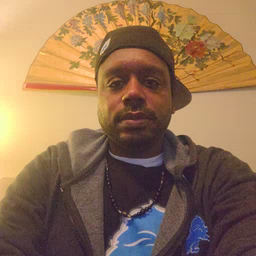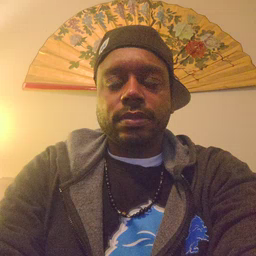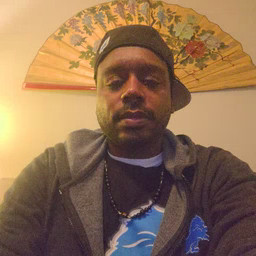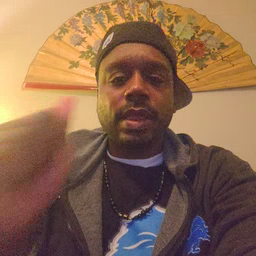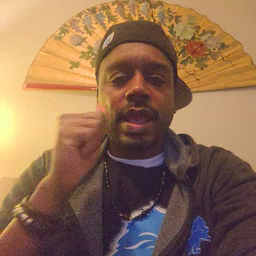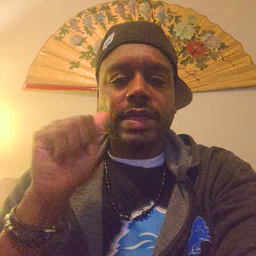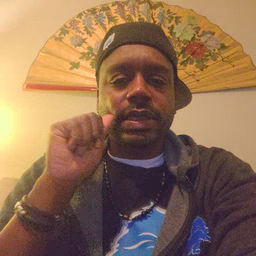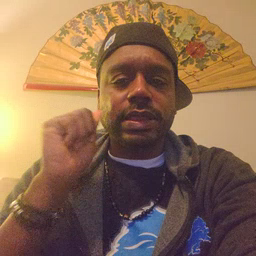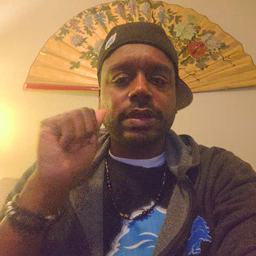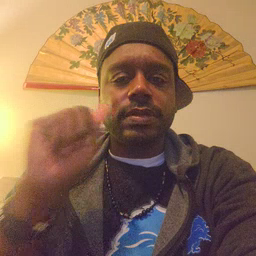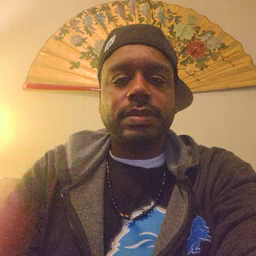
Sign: aunt